Question: An example:

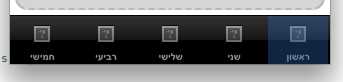
Answer: For 'UITabBar', set the <URL>.
With 'UITabBarController' it is 'UITabBarControllerDelegate's <URL>.